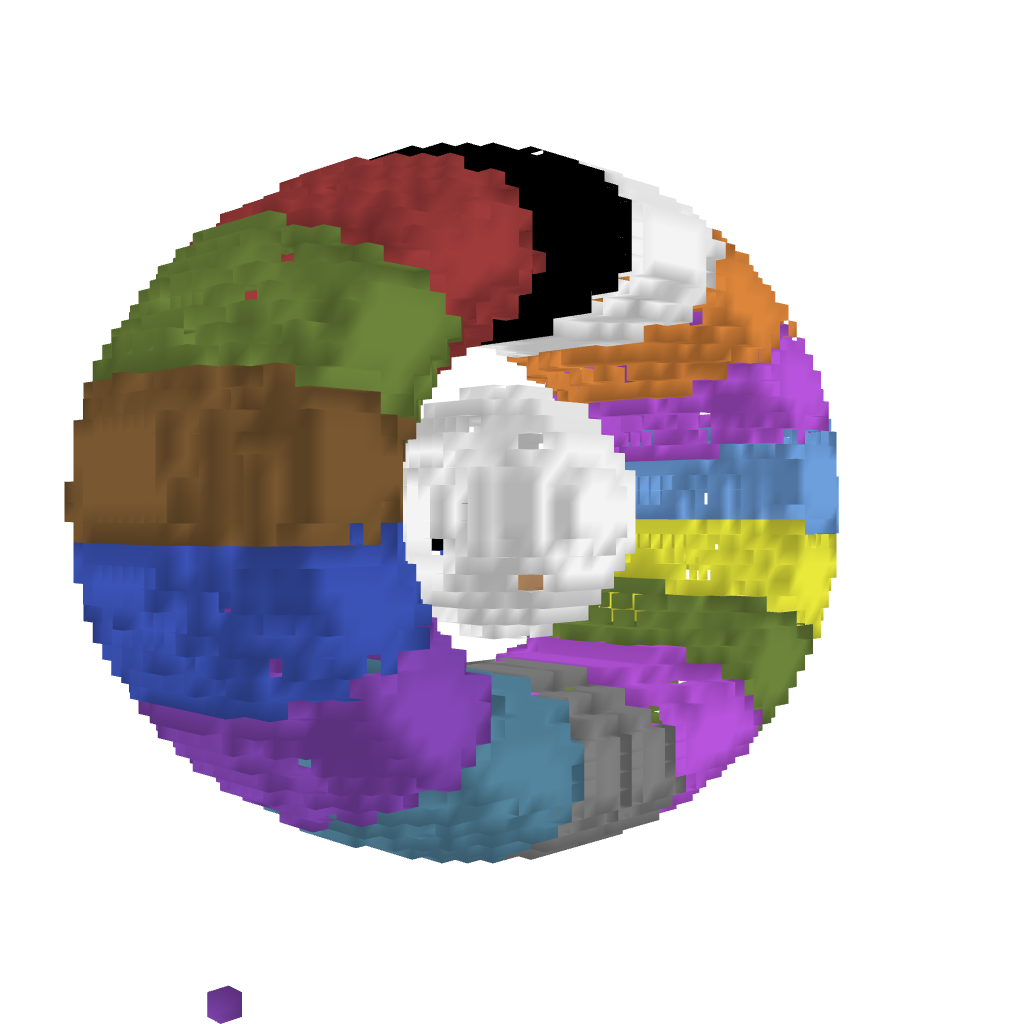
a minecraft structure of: Colored Eye high quality